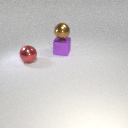
large red metal sphere in front of large purple metal cube